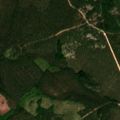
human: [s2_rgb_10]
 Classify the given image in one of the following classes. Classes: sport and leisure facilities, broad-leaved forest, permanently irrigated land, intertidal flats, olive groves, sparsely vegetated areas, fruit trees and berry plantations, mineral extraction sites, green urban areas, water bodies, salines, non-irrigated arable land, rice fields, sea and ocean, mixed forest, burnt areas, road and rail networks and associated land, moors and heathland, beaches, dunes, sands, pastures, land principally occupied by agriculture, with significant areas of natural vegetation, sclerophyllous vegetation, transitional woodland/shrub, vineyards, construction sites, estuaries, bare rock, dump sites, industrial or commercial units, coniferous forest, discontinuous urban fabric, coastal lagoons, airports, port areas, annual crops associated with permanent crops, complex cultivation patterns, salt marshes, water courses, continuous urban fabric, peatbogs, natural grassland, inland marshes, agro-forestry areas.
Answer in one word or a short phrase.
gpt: coniferous forest